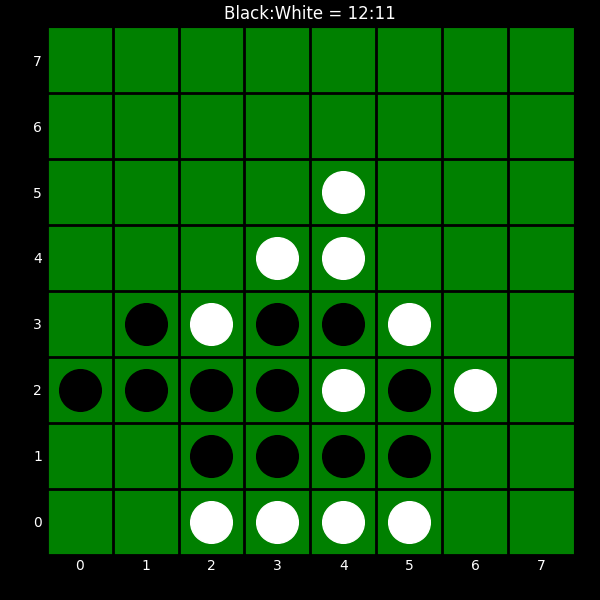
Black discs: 12
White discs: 11